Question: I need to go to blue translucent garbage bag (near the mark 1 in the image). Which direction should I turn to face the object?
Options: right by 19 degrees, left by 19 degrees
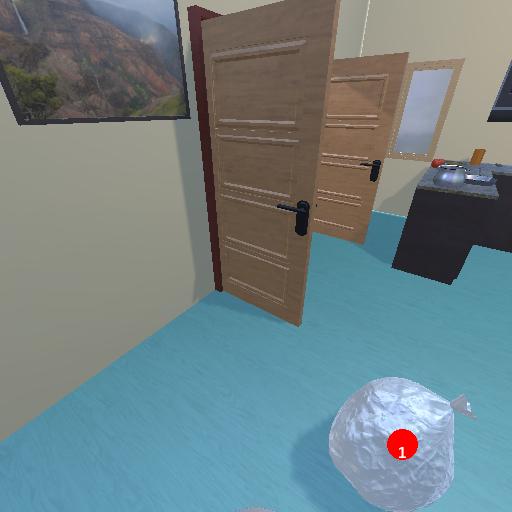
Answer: right by 19 degrees